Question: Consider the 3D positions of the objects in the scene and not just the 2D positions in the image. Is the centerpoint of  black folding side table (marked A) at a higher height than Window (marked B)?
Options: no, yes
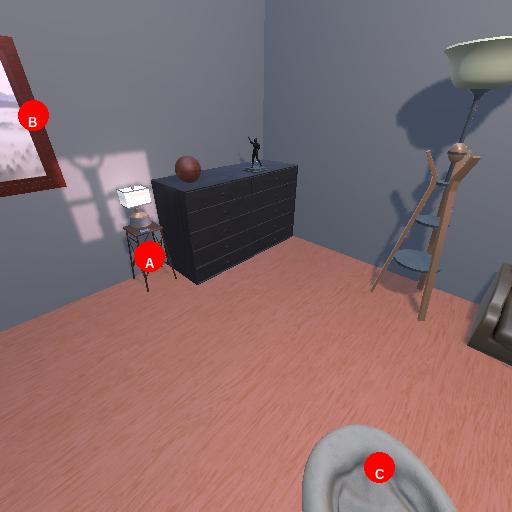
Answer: no